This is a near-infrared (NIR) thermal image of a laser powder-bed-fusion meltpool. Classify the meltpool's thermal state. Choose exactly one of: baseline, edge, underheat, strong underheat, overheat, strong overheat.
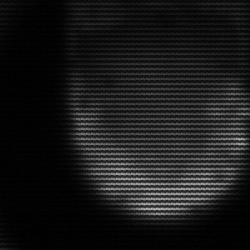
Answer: edge